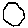
Label: hexagon